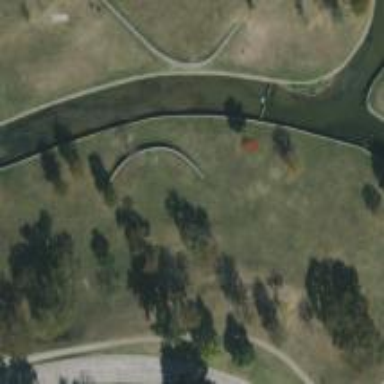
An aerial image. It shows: Disc golf hole.